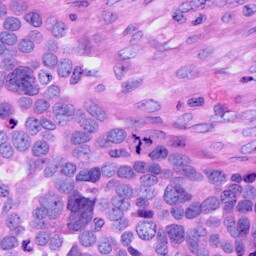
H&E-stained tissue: Ovarian